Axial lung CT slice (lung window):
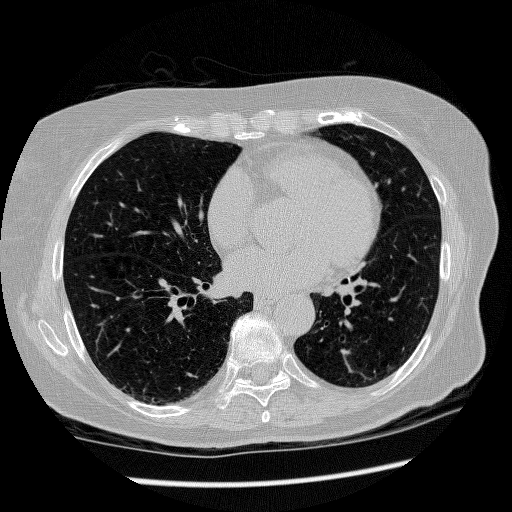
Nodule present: no